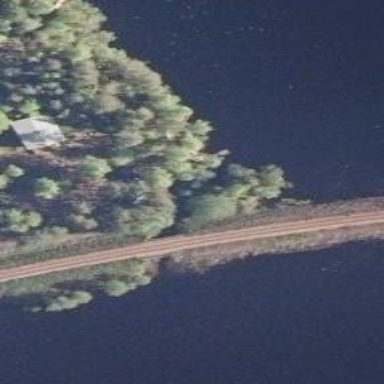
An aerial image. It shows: Bridge carrying railway with continuous electrified contact lines.